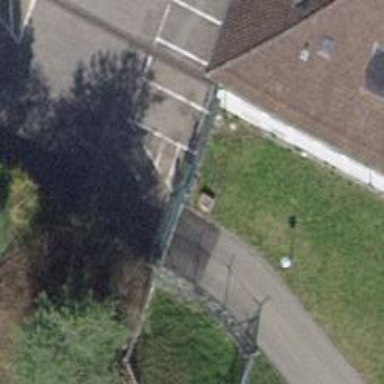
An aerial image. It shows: Gate.